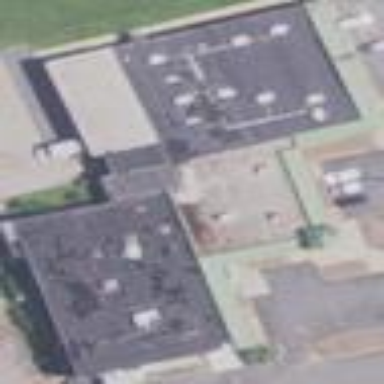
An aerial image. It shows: Commercial building.